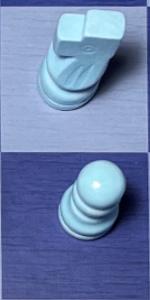
Label: Pawn_White